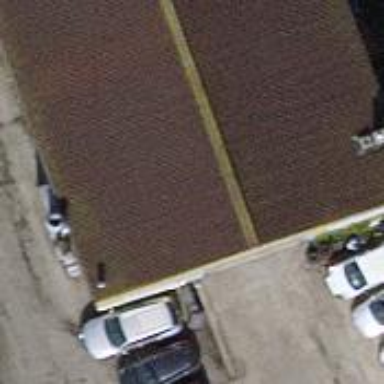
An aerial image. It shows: Car repair shop.